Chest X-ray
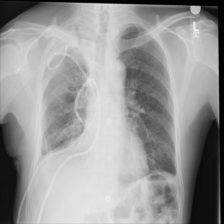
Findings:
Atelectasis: negative
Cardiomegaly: negative
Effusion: positive
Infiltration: negative
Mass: negative
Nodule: negative
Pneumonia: negative
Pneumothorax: positive
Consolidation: negative
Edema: negative
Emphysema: negative
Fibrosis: negative
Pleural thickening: negative
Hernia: negative